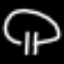
Label: mushroom